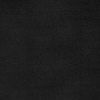
Atmospheric dust classification: dusty